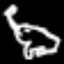
Label: frog